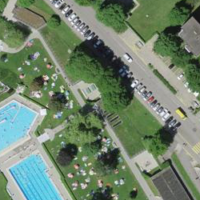
EUNIS habitat code: 53
Species observed at this site:
Milvus milvus